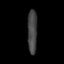
Tissue: lung
Cell type: Others
Senescence score: 0.2151
Nuclear area (px): 418
Mean DAPI intensity: 67.208